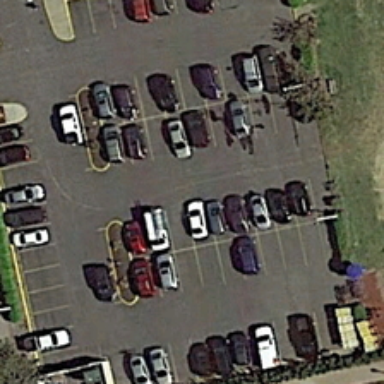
Many cars are in a parking lot with several green trees .